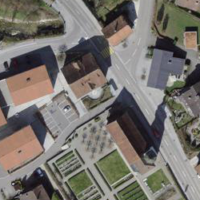
EUNIS habitat code: 53
Species observed at this site:
Riparia riparia
Cyanistes caeruleus
Parus major
Hirundo rustica
Emberiza citrinella
Phoenicurus ochruros
Fringilla coelebs
Sylvia atricapilla
Turdus merula